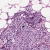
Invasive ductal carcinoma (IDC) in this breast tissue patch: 1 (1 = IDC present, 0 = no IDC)